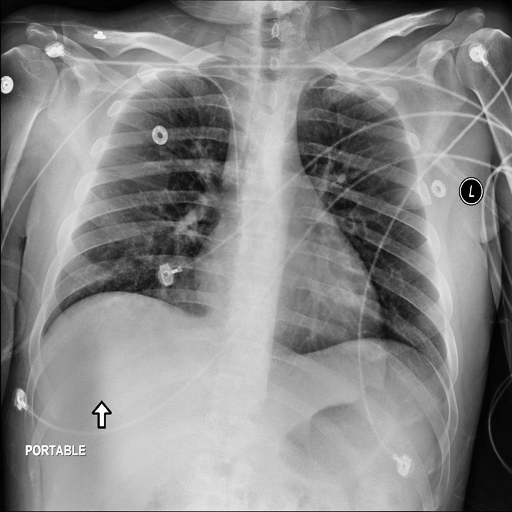
Finding: NORMAL